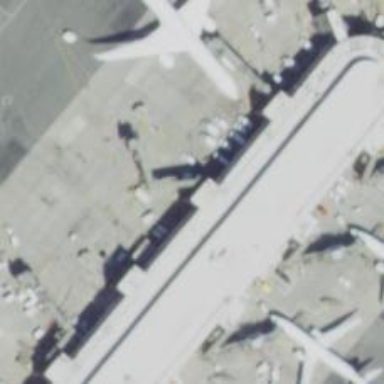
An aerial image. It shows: Airport gate.